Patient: sex M, age 50
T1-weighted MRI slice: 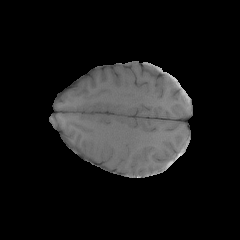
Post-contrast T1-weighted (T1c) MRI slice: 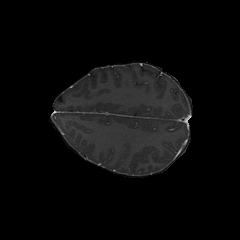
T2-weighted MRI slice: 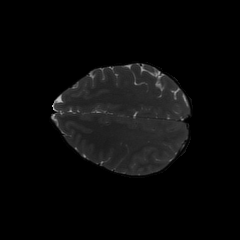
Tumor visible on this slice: no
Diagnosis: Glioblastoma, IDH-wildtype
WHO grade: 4